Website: bh-photo
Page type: address-validator
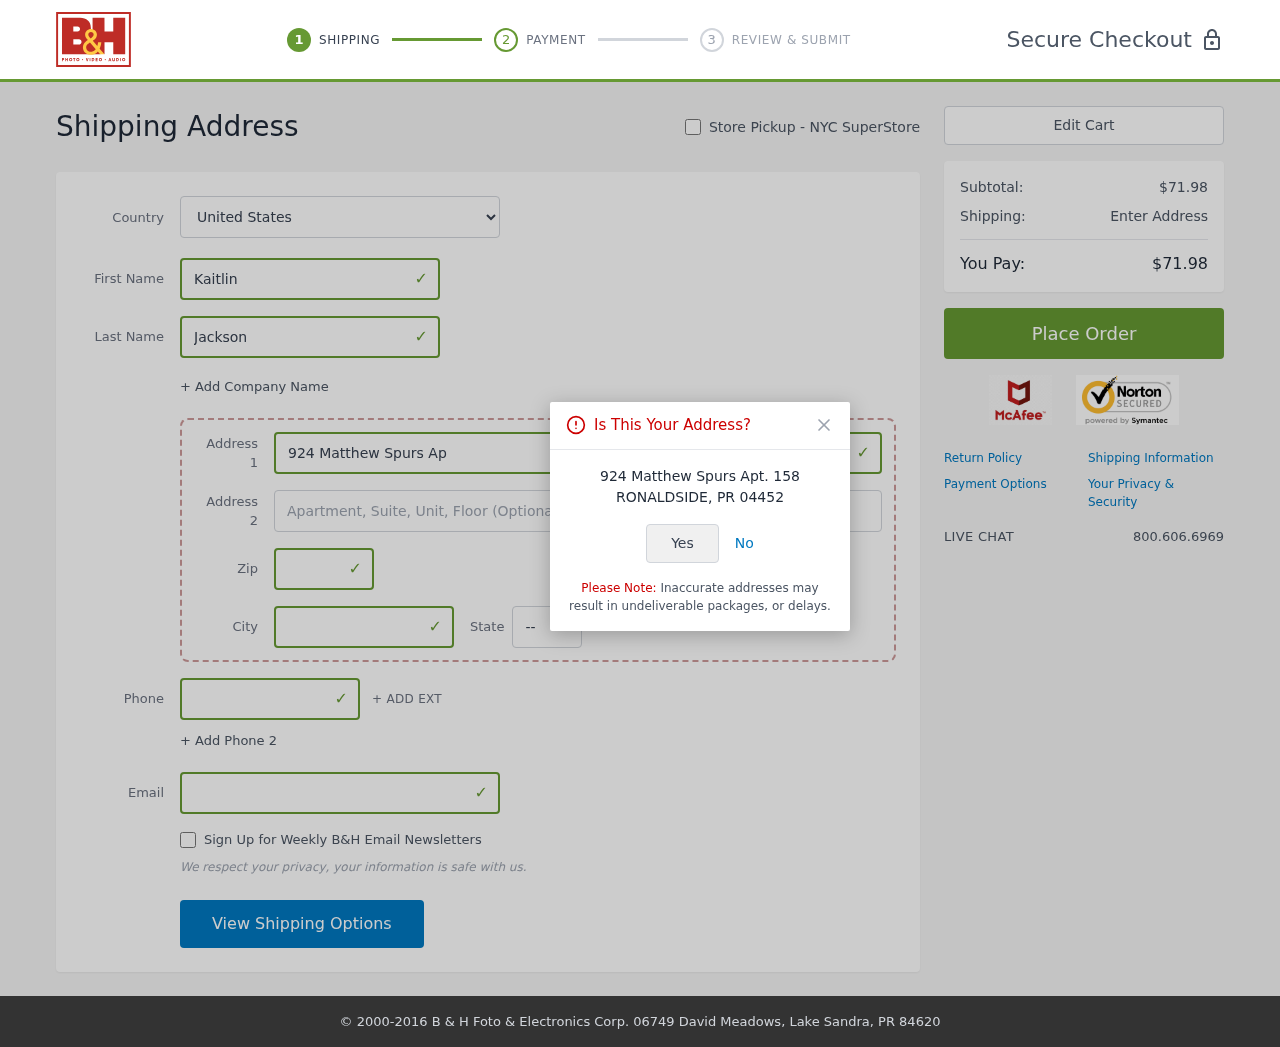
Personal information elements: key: PII_CITY
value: Ronaldside
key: PII_COUNTRY
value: United States
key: PII_EMAIL
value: kaitlinjackson@yahoo.com
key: PII_FIRSTNAME
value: Kaitlin
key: PII_LASTNAME
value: Jackson
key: PII_PHONE
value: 3288357232
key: PII_POSTCODE
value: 04452
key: PII_STATE_ABBR
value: PR
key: PII_STREET
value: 924 Matthew Spurs Apt. 158
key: PII_STREET2
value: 87693 Richardson Radial
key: PII_CITY_CONFIRM
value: RONALDSIDE
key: PII_STATE
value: PR
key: PII_POSTCODE_FULL
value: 04452
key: PII_POSTCODE_NUMERIC
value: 4452
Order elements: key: ORDER_SUBTOTAL
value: $71.98
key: ORDER_TOTAL
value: $71.98